Aerial crown-view tile of a tropical tree (Barro Colorado Island, Panama), acquired 20250217:
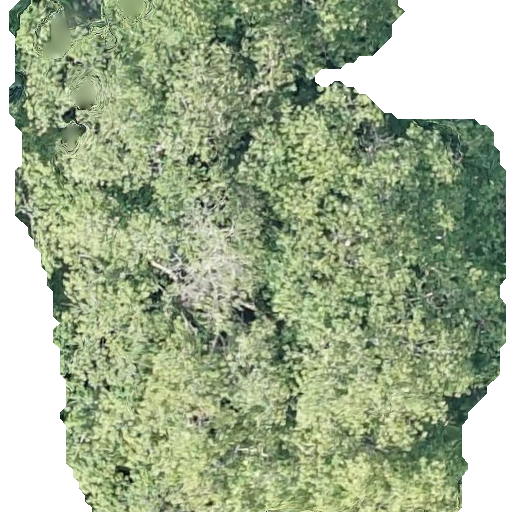
Species: Hieronyma alchorneoides
GBIF accepted scientific name: Hieronyma alchorneoides
Crown area: 373.293 m²